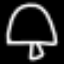
Label: mushroom